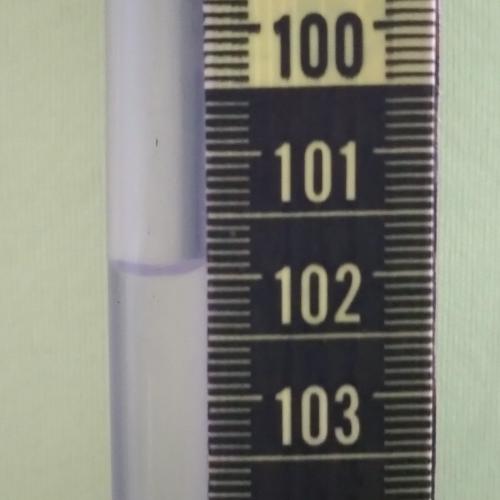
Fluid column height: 101.9 cm